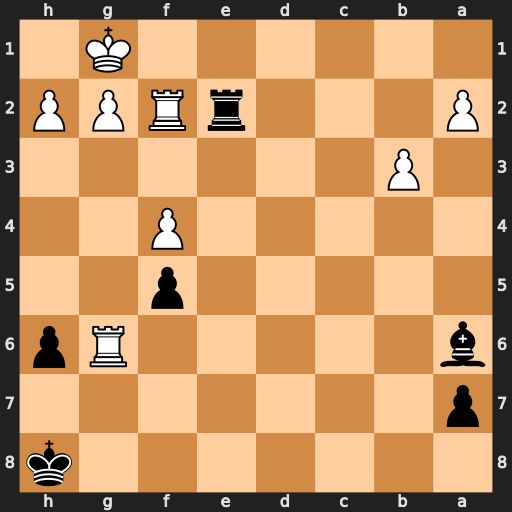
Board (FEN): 7k/p7/b5Rp/5p2/5P2/1P6/P3rRPP/6K1
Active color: b
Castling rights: -
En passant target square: -
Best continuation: Re1+ Rf1 Rxf1#